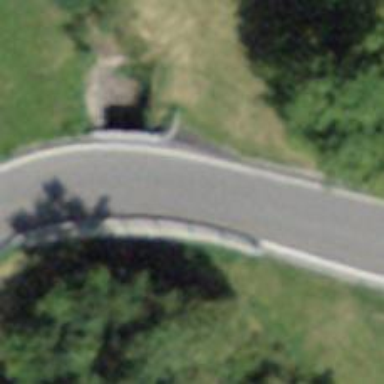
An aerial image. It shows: Tertiary road on asphalt surface on bridge.